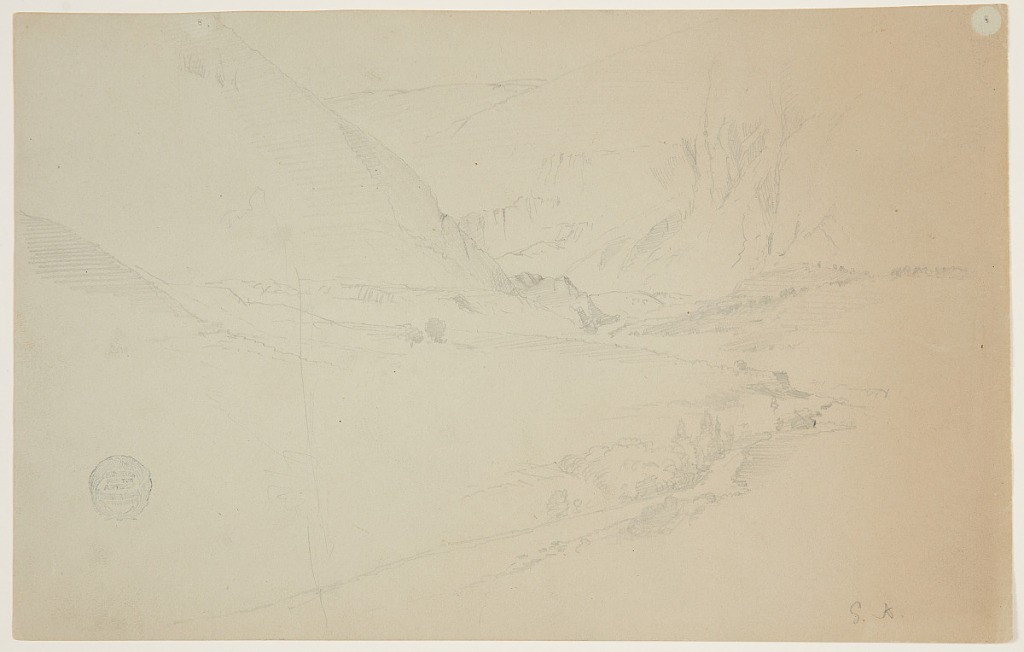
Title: A Valley in the Andes, Colombia or Ecuador
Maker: Frederic Edwin Church, American, 1826–1900
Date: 1853 or 1857
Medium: Graphite on gray-green wove paper
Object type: Drawing
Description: Landscape sketch showing view of a river winding through a steep mountain valley in Colombia or Ecuador. In foreground, river extends diagonally with abundant vegetation on its banks. River curves around prominence in middle distance, which gently ascends from right to left. In distance, steep cliffs and slopes make up a precipitous river valley. Tall mountains comprise background.